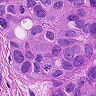
Metastatic tissue present: yes